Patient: sex M, age 78
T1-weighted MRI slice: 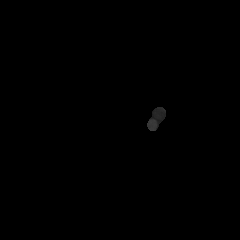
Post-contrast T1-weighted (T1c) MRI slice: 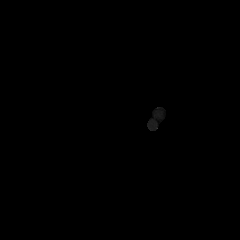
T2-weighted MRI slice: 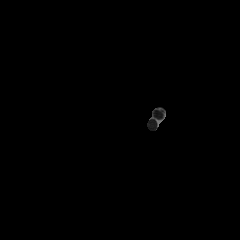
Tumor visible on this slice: no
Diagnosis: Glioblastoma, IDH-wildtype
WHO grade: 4